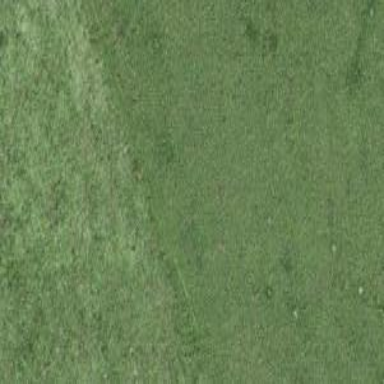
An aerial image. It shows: Grassy path.